Chest X-ray:
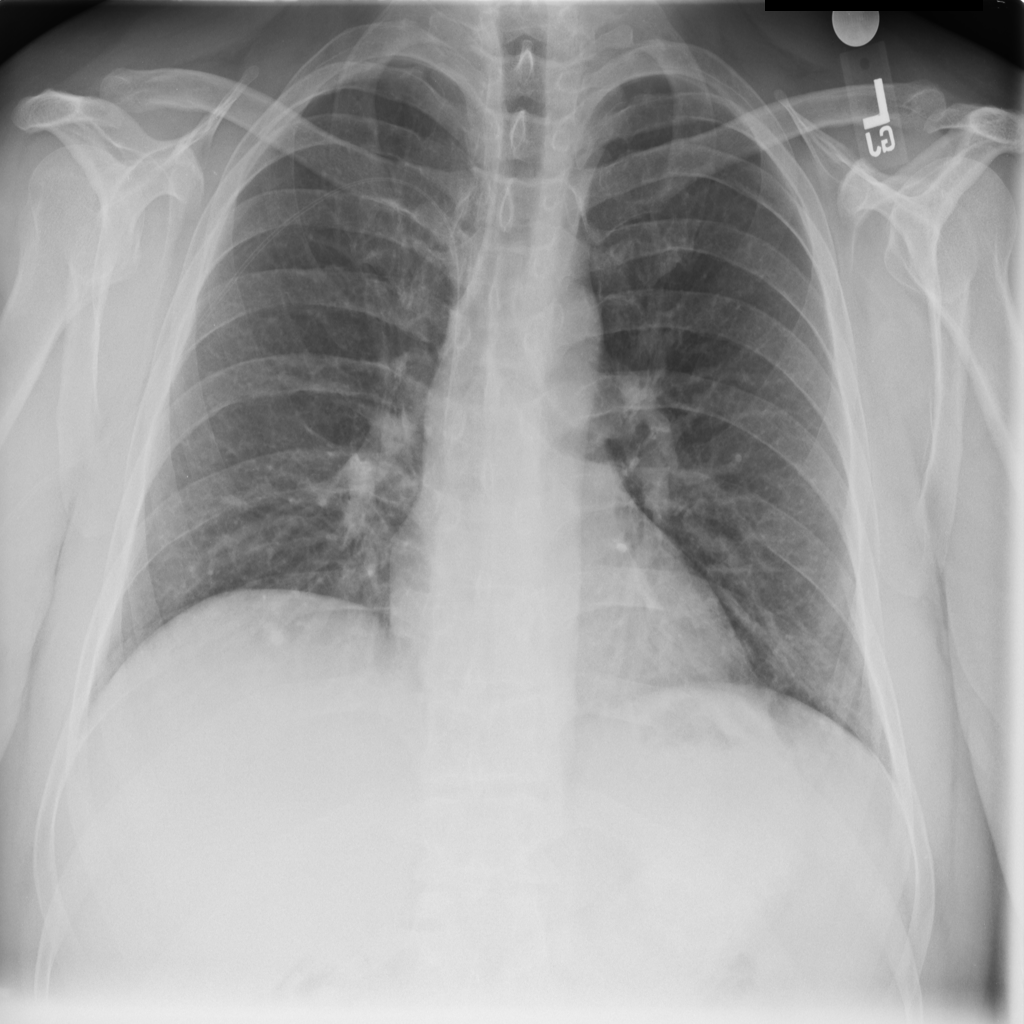
Findings: Nodule
No abnormal finding: no